【题型】选择题　【知识点】解析几何　【难度】easy
已知点 $A(0,1)$，$B(1,0)$，点 $P$ 为椭圆 $C$: $\frac{x^2}{4} + \frac{y^2}{3} = 1$ 上的动点，则 $|PA| + |PB|$ 的最小值为（ ）

A. $4 + \sqrt{2}$ \quad B. $4 - \sqrt{2}$ \quad C. $2 + \sqrt{2}$ \quad D. $2 - \sqrt{2}$
【解答】
\vspace{1em}

\textbf{【答案】} B

\vspace{1em}

\textbf{【分析】}
利用椭圆的定义，得到 $|PA| + |PB| \ge 4 - |AF|$，从而得解。

\vspace{1em}

\textbf{【详解】}
因为椭圆 $C$: $\frac{x^2}{4} + \frac{y^2}{3} = 1$，则 $a = 2$，$c = 1$，

所以 $B(1,0)$ 为椭圆的右焦点，设椭圆左焦点为 $F$，则 $F(-1,0)$，

由椭圆的定义得，$|PA| + |PB| = |PA| + 2a - |PF| = 4 + |PA| - |PF| \ge 4 - |AF|$，

\[
|AF| = \sqrt{(-1 - 0)^2 + (0 - 1)^2} = \sqrt{2}
\]

所以 $|PA| + |PB| \ge 4 - \sqrt{2}$，当且仅当点 $P$ 在 $AF$ 的延长线与椭圆的交点处取等号。

故最小值为 $4 - \sqrt{2}$。

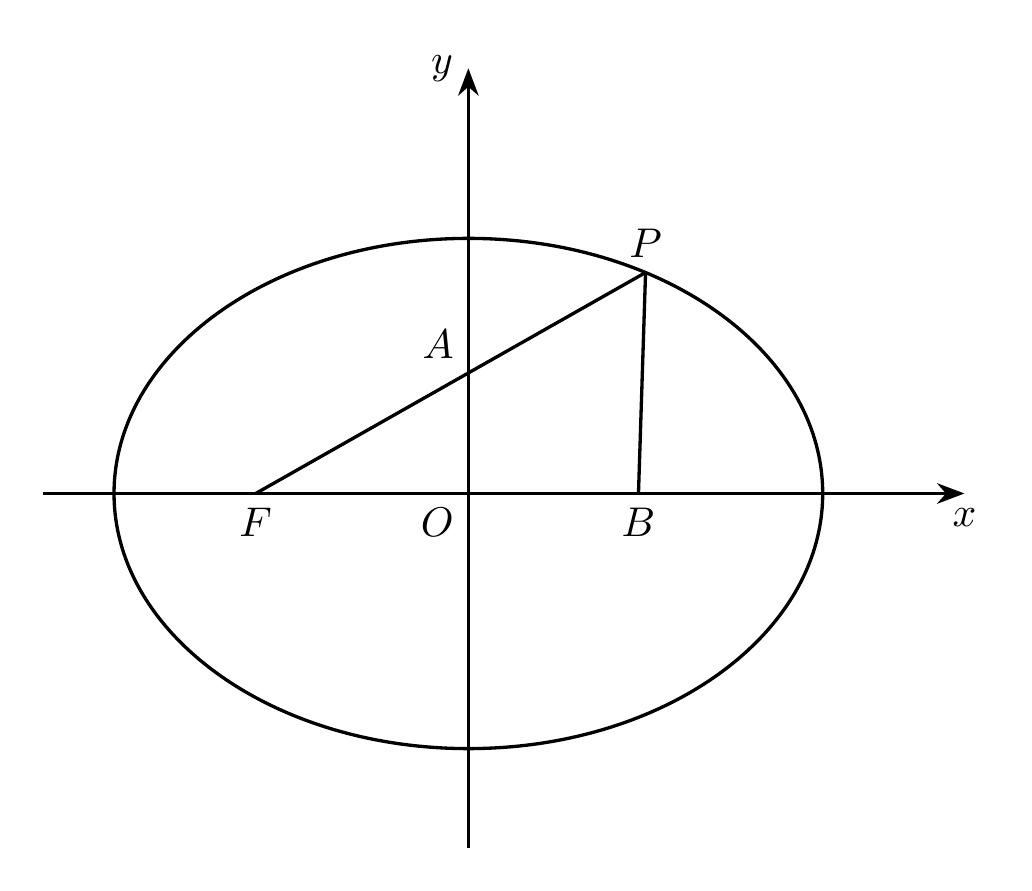